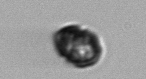
Label: Dinophyceae